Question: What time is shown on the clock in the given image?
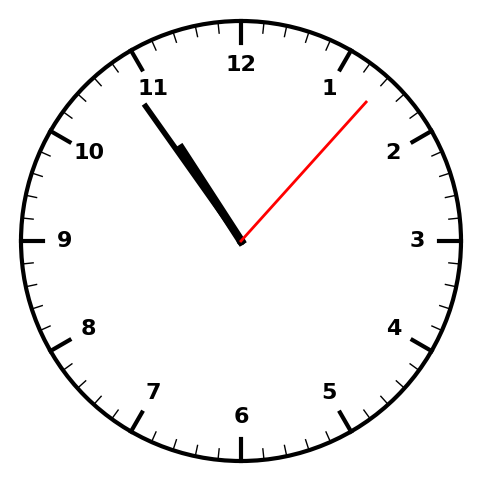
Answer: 10:54:07